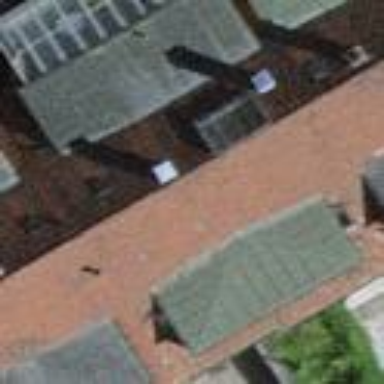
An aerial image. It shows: Terrace building.